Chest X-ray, AP view. Patient: 73 years old, sex M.
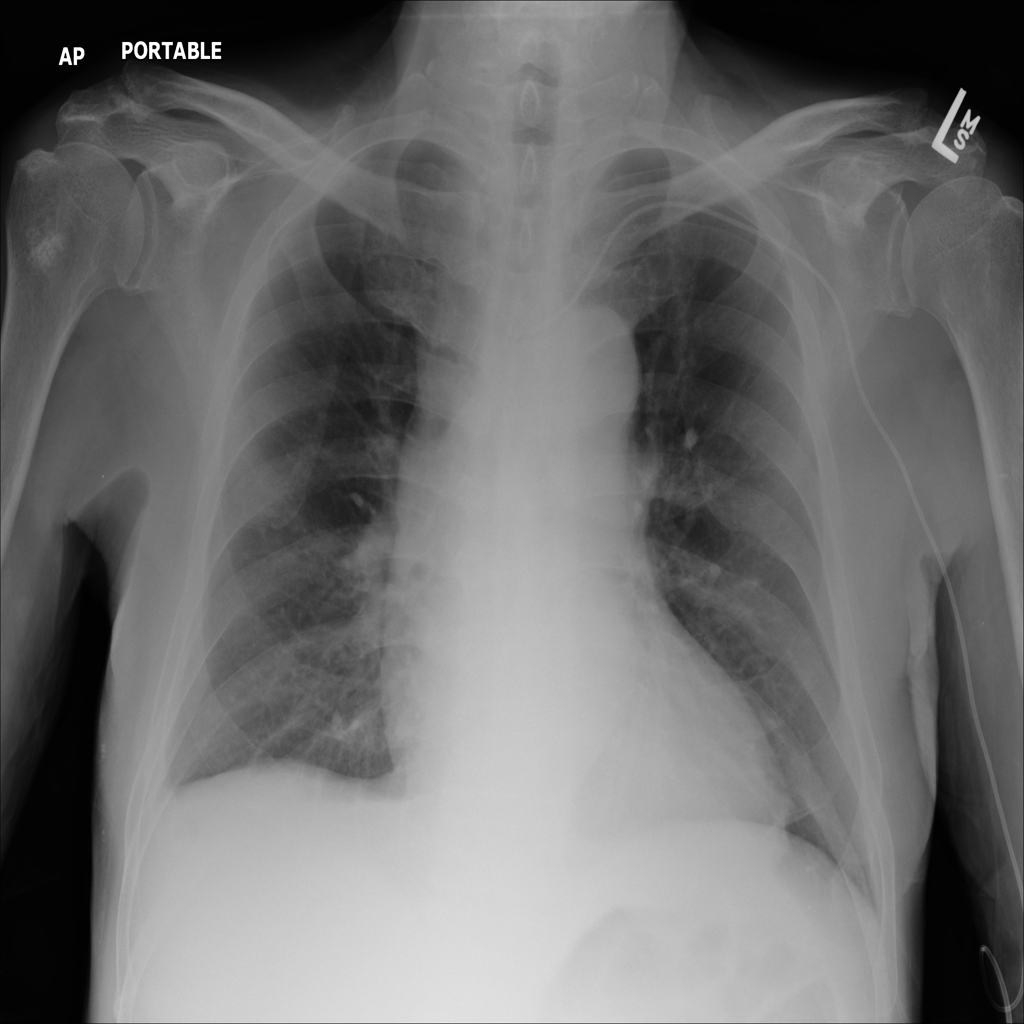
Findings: No Finding